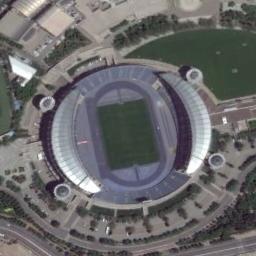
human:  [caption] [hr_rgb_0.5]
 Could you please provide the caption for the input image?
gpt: The stadium's roof has wavy white signs .

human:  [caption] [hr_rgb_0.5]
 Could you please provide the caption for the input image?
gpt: The circular stadium is surrounded by roads and is surrounded by some vegetation .

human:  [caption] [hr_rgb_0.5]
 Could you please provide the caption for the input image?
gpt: There are many trees beside the stadium .

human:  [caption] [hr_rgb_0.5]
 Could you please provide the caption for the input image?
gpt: The stadium is on the grass next to some trees .

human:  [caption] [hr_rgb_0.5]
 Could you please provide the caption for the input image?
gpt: There are some green bushes and empty land around the stadium .